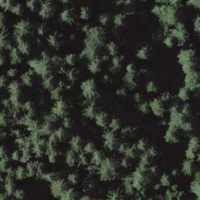
EUNIS habitat code: 43
Species observed at this site:
Dendrocopos major